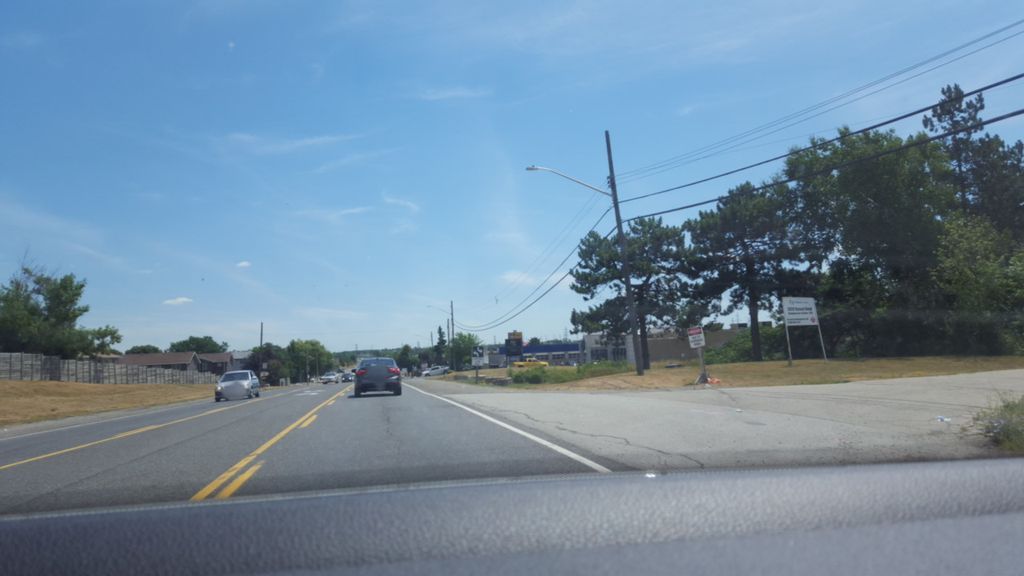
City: hamilton